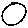
Label: circle